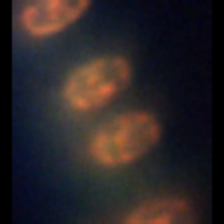
Taxon: Thalassiosira
Group: Diatoms